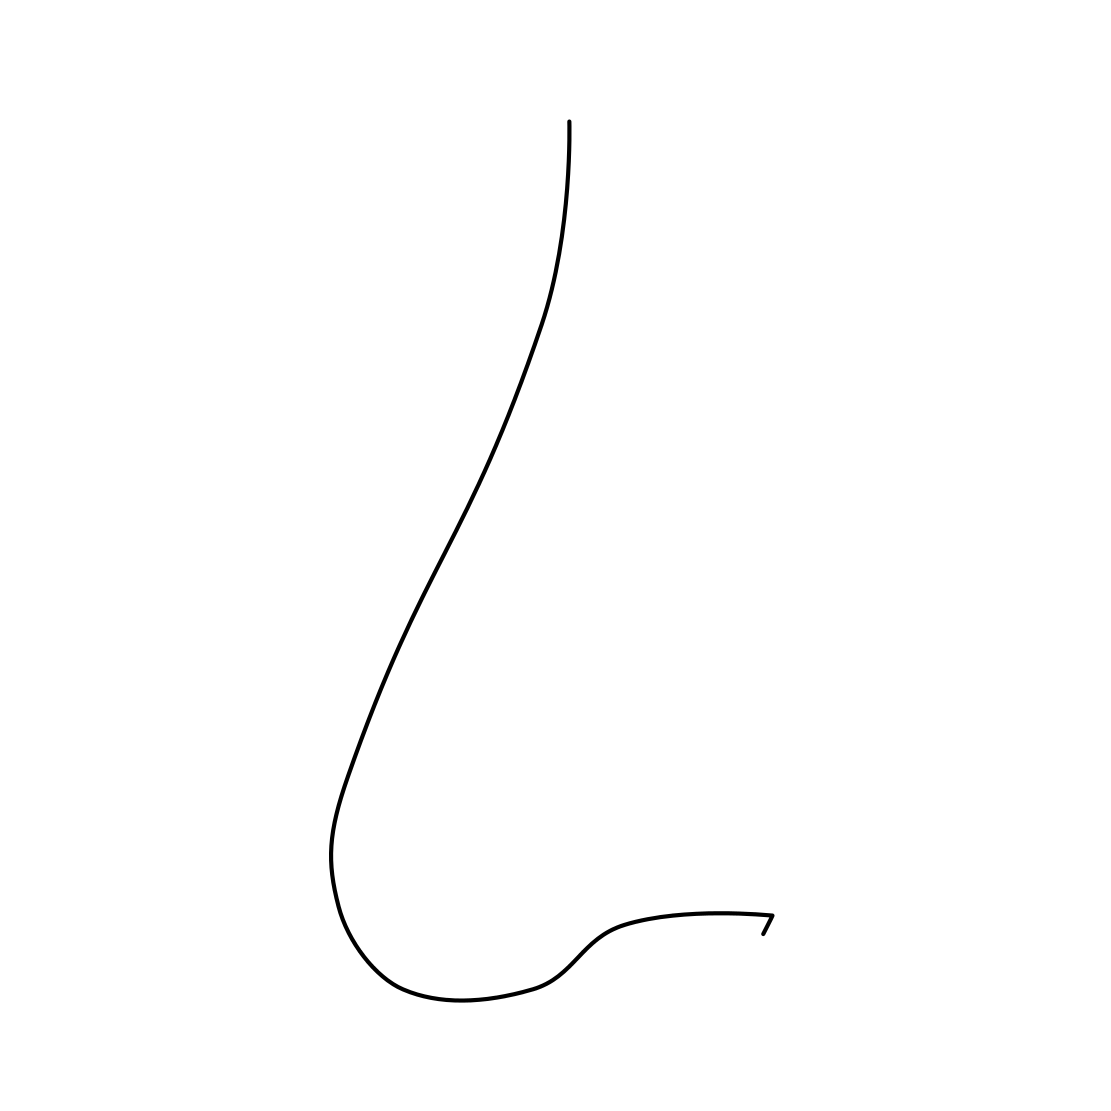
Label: nose